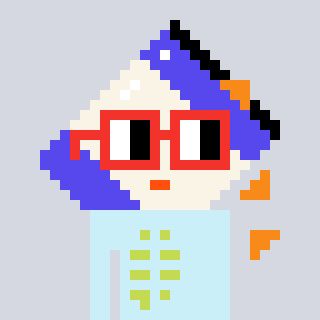
a pixel art character with square red glasses, a chips-shaped head and a cold-colored body on a cool background